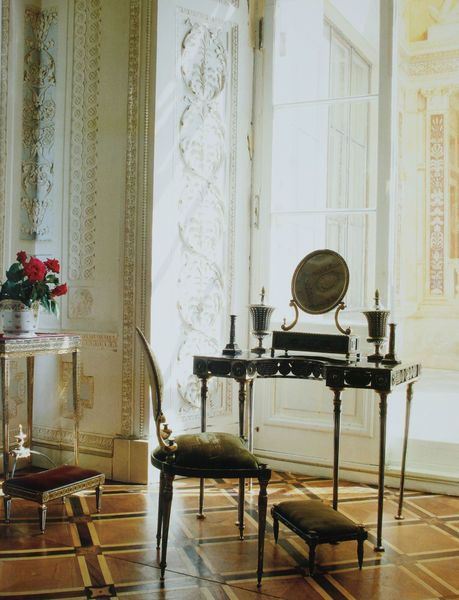
Titel: Toilettengarnitur
Standort: St. Petersburg
Institution: Schloss Pawlowsk
Schlagwörter: flügel, weiß, grün, blume, blumen, braun, elegant, fenster, frankreich, glas, hell, kariert, lampen, licht, paris, raum, stuhl, säule, tisch, tür, zimmer, ausblick, blüten, rose, rosen, rot, schloss, muster, ornament, rahmen, samt, innenraum, möbel, spiegel, boden, gold, interieur, kelch, innen, girlande, borte, schminke, zart, oval, vase, balkon, blumentopf, terrasse, topf, farbig, kommode, schreibtisch, wohnzimmer, ecke, blumenvase, fassade, parkett, hof, hocker, schemel, stille, kissen, gardinen, jugendstil, polster, tapete, verkleidung, ornamente, tischchen, flügeltür, kerzen, stuck, vasen, bronze, edel, zierlich, foto, fotografie, photographie, becher, nische, palast, fliesen, fußbank, einlegearbeit, intarsien, photo, fries, komode, kerzenständer, frisiertisch, schminktisch, toilette, kerzenhalter, antik, chaise, blumenstock, reichtum, aussen, holzvertäfelung, spiegl, kabinett, pokal, einrichtung, gegenlicht, fleurs, gefäße, lumière, quadrat, artdeco, fot, vertäfelung, menzel, miroir, zeremoniell, wanddekoration, table, fussschemel, wndverkleidung, paneele, stok, parket, verspiegelt, damenzimmer, fussbänkchen, kommmode, spiegeltisch, toilettentisch, fusshocker, schmicktisch, spielgel, beauté, kosmetiktisch, zirde, suppede, schminktishc, coussin, yimmer, tüur